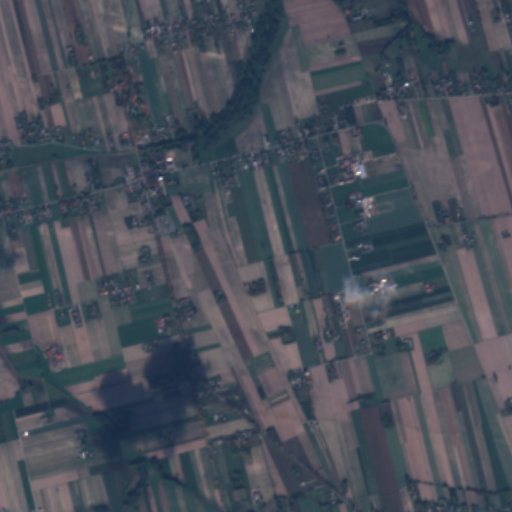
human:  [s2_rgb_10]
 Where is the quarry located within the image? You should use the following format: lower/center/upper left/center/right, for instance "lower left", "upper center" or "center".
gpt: The quarry is located in the lower center of the image.
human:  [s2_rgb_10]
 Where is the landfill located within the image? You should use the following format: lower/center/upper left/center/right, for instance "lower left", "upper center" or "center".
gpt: There is no landfill in the image.